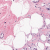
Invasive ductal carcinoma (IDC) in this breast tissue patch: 0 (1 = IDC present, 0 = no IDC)